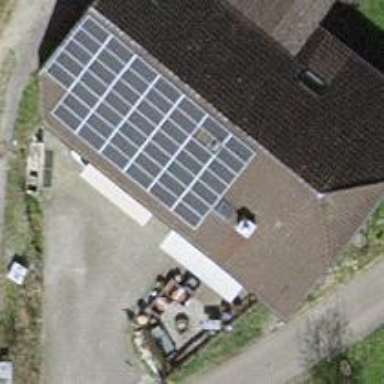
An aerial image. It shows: Solar power generator with photovoltaic panels.